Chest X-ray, PA view. Patient: 64 years old, sex F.
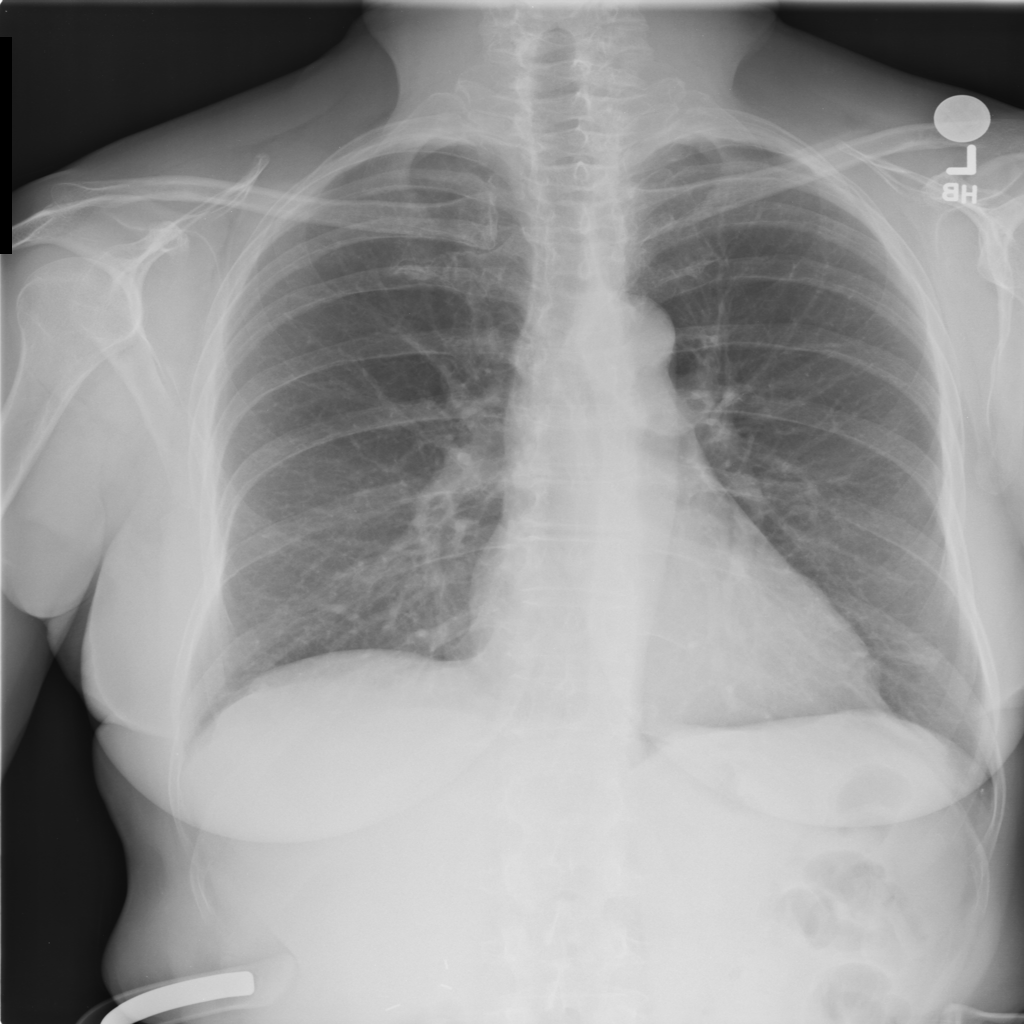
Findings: No Finding